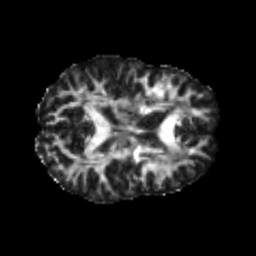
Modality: FA
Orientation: axial
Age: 23
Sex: female
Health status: healthy
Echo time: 0.074 s